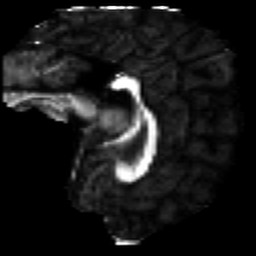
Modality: FA
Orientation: sagittal
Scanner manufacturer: ge
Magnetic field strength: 3 T
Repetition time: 7.98 s
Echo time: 0.0701 s